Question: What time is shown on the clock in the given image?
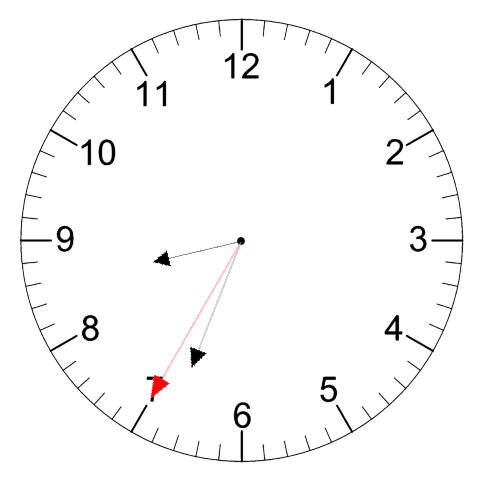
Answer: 08:33:35